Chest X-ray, AP view. Patient: 83 years old, sex F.
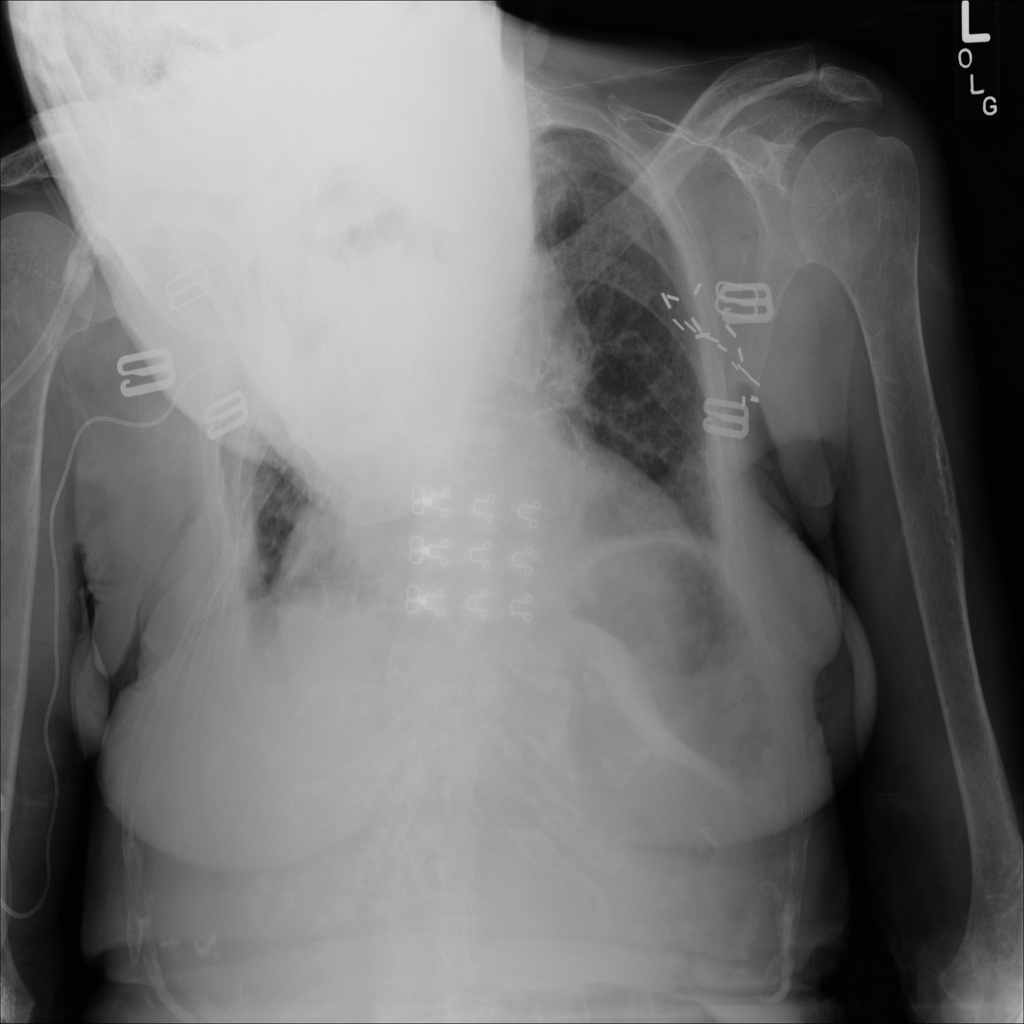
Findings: No Finding